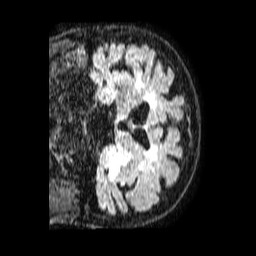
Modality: FLAIR
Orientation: coronal
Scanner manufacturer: philips
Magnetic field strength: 1.5 T
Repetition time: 4.8 s
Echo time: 0.3 s